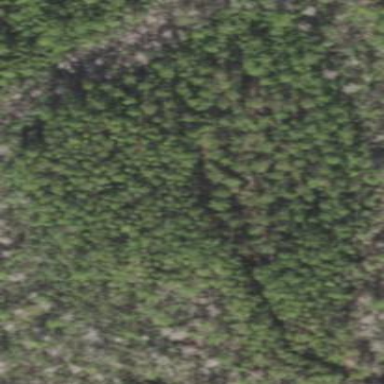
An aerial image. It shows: Forest area dominated by needle-leaved trees.